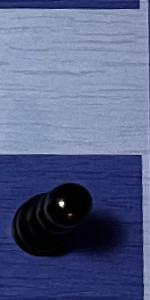
Label: Pawn_Black